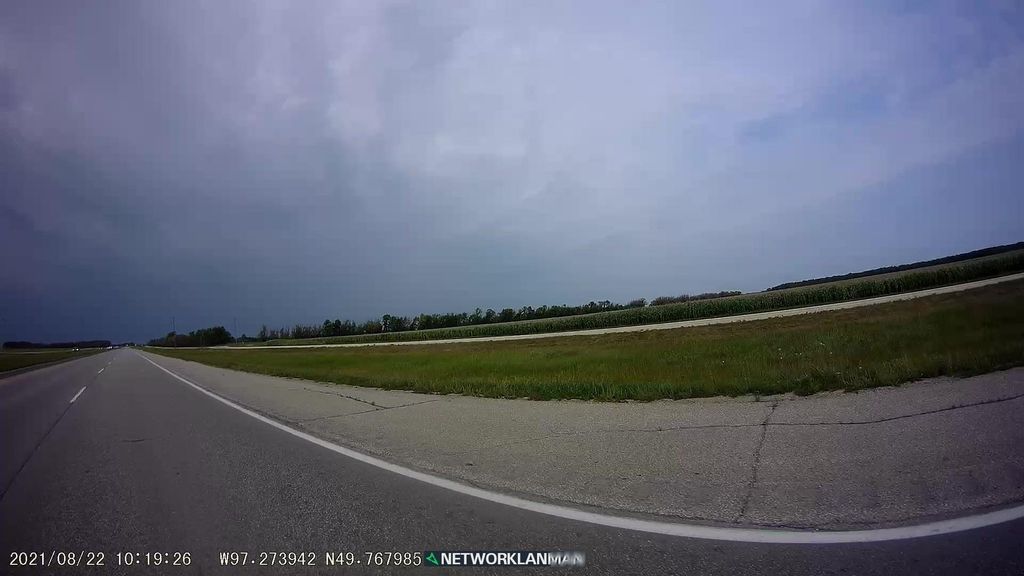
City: winnipeg